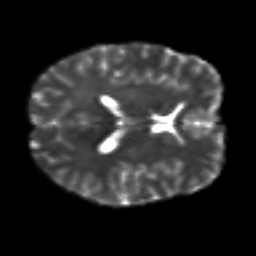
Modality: T2w
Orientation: axial
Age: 36
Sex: female
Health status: healthy
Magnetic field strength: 3 T
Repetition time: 8.4 s
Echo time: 0.0926 s